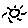
Label: sun